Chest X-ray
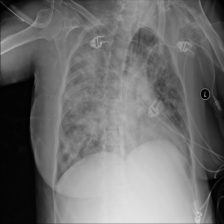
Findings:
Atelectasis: negative
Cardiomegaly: negative
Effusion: negative
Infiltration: negative
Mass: negative
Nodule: negative
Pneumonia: negative
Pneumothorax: negative
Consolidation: negative
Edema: negative
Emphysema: negative
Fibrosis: negative
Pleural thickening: negative
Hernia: negative